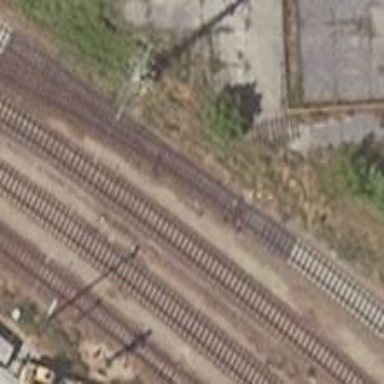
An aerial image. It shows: Railway switch.